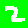
Digit: 2